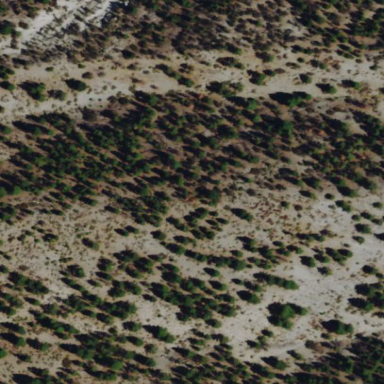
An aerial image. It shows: Evergreen needle-leaved woodland.